Interaction volume radius: 10 \u00c5
Interaction volume height: 10 \u00c5
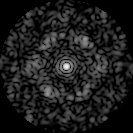
Disorder parameter: 0.6713